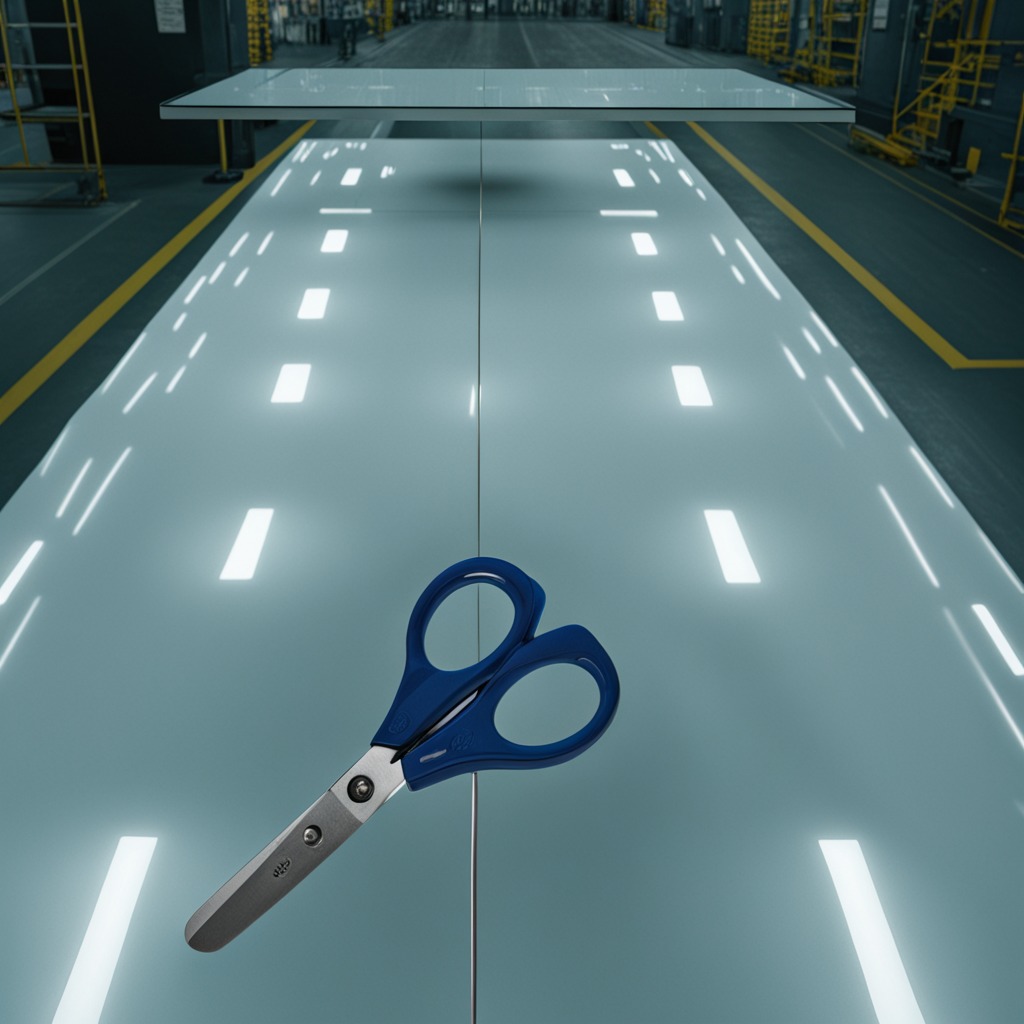
A scissor is lying on the table.